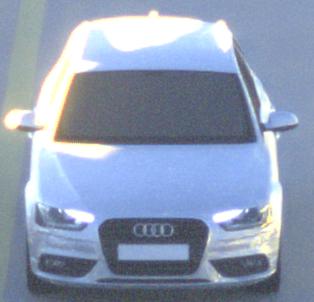
Make: Audi
Model: A4 Avant 1.8 TFSI
Detailed model: A4 (B8) Avant
Model produced from: 2012/02
Model produced until: 2015/04
Doors: 5
Color: white
Road condition: dry road
Daytime: sunrise or sunset
Contrast: high contrast